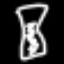
Label: hourglass